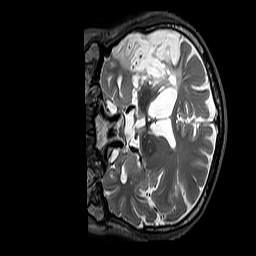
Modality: T2w
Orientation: coronal
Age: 58
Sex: male
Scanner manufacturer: siemens
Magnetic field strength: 3 T
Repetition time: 3.2 s
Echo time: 0.212 s